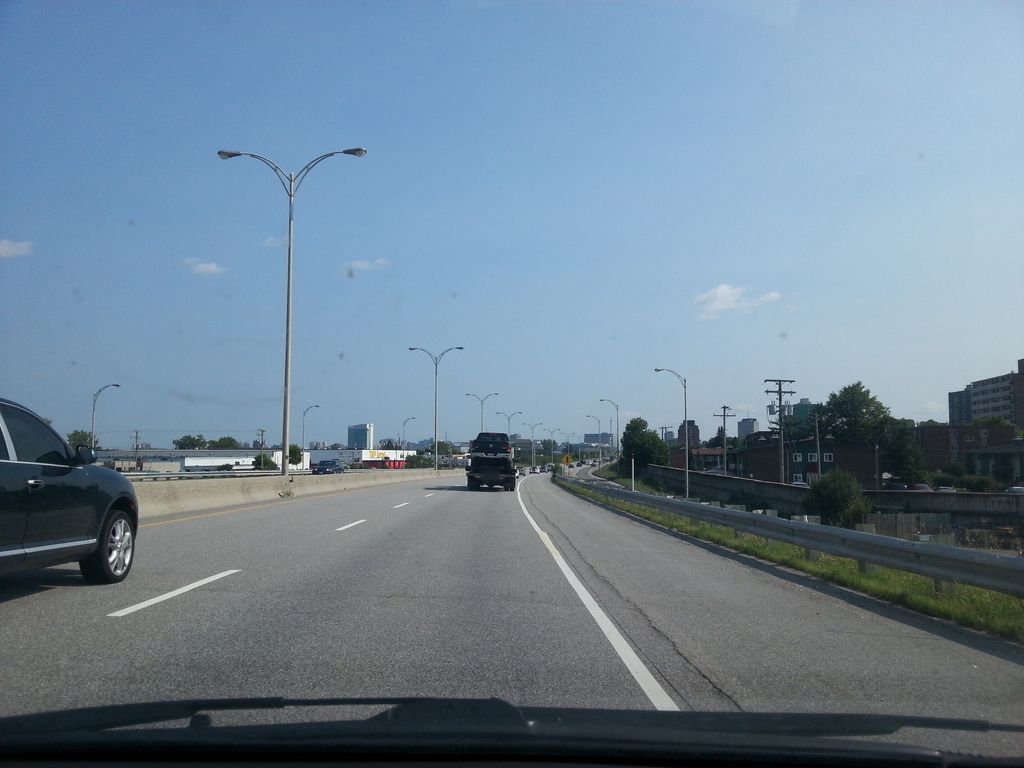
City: ottawa-gatineau